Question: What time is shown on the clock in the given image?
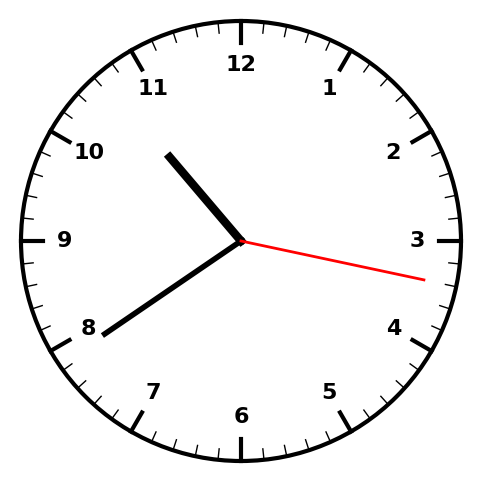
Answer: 10:39:17